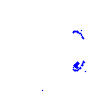
Particle: kaon